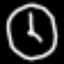
Label: clock